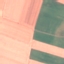
Land use / land cover: AnnualCrop